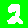
Digit: 2